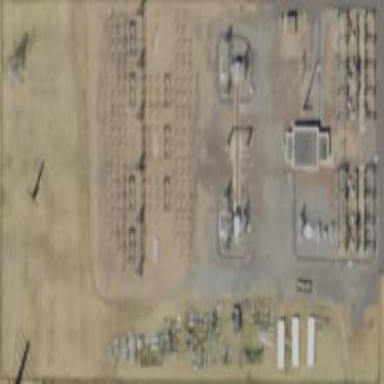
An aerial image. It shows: Outdoor power substation surrounded by fence. The substation is specifically for distribution purposes.